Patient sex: M
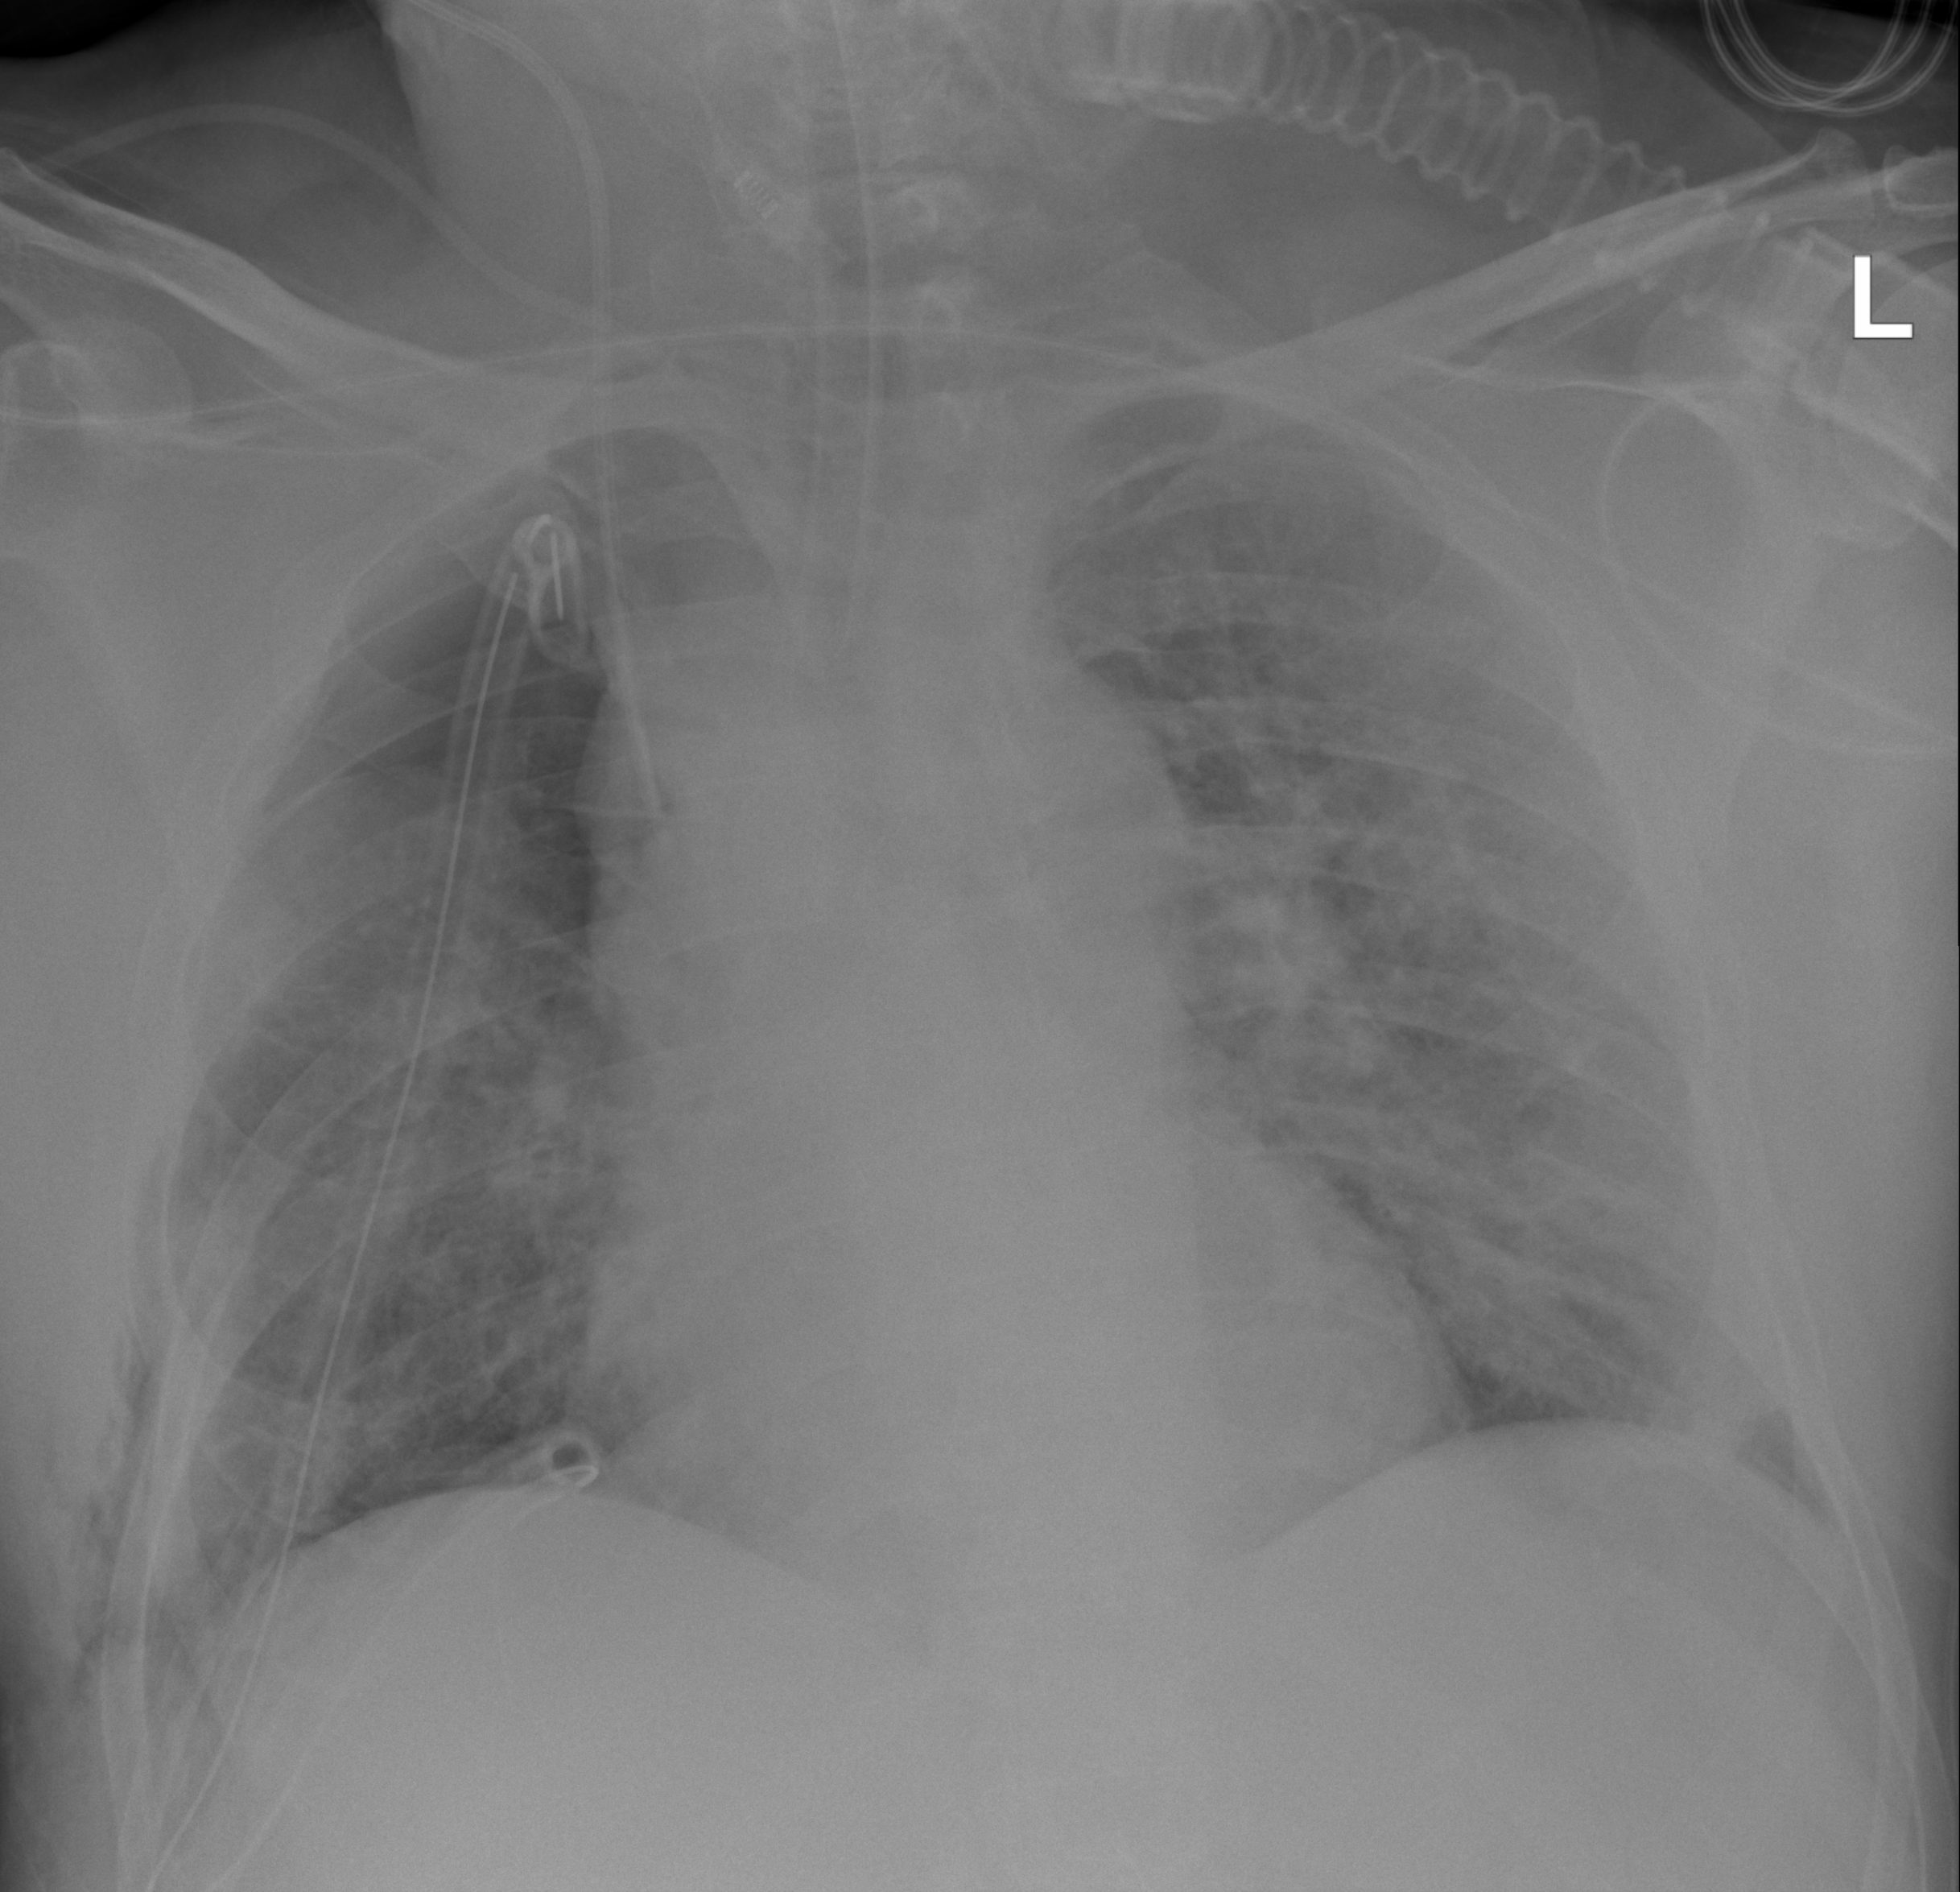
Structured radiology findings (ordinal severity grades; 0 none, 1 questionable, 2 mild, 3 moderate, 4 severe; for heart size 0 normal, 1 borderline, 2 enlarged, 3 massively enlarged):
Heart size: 1
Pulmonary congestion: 3
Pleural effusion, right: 0
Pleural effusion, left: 0
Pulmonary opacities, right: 2
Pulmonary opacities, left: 3
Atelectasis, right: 2
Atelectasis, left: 3